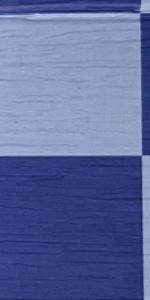
Label: Empty